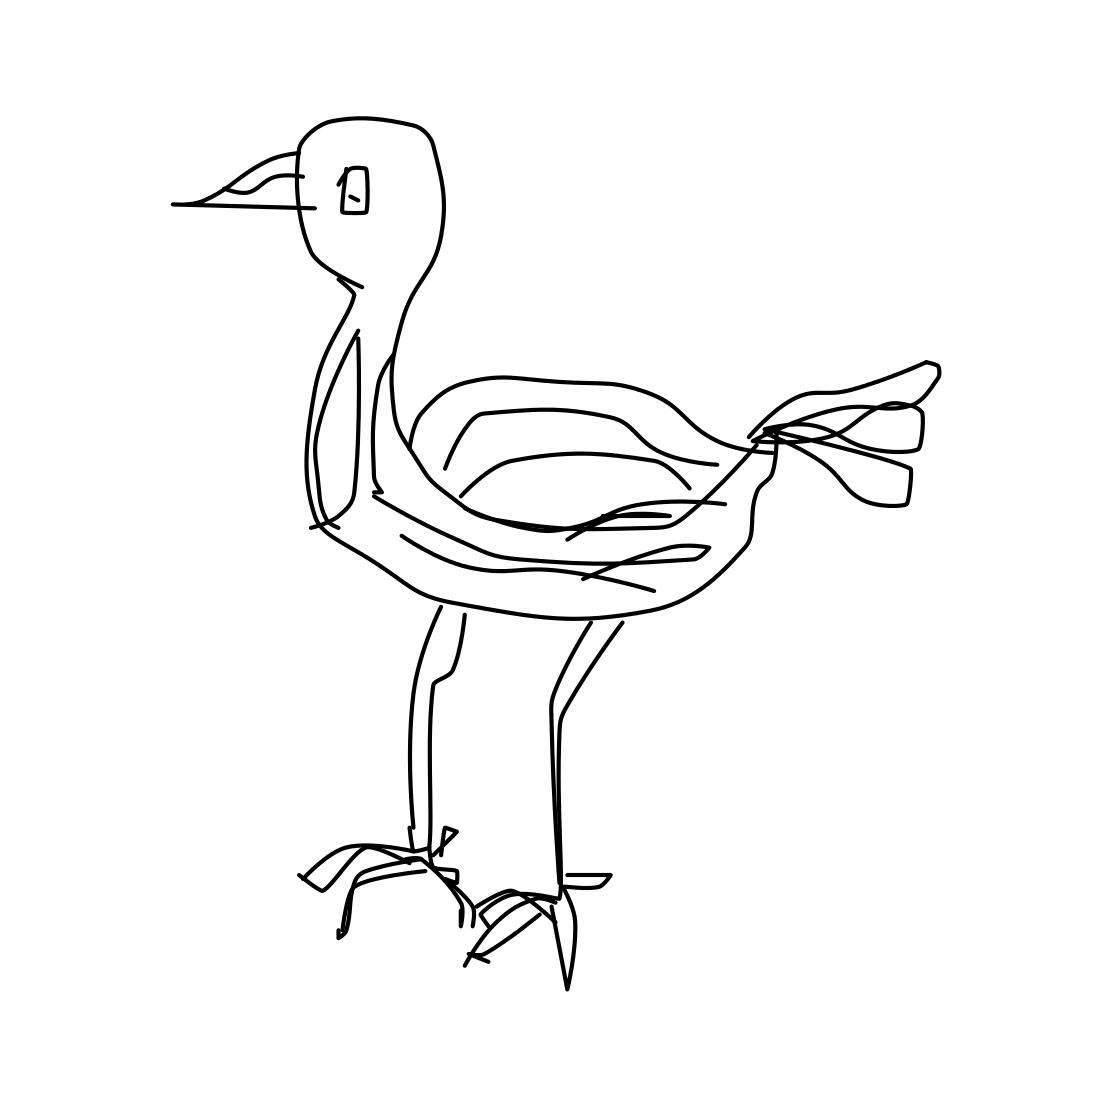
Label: pigeon